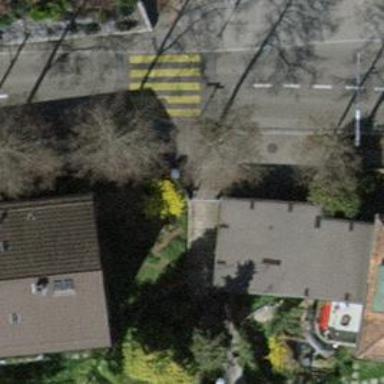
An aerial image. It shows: Concrete steps.